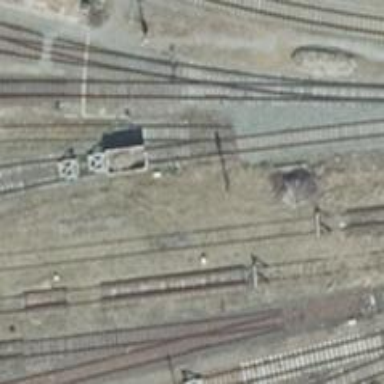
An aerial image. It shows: Railway yard used for servicing trains.